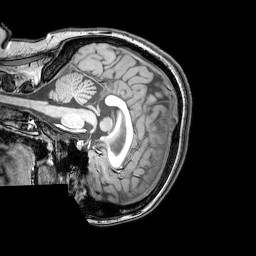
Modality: T1w
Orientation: sagittal
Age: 24
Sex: female
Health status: healthy
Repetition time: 0.081 s
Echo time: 0.037 s